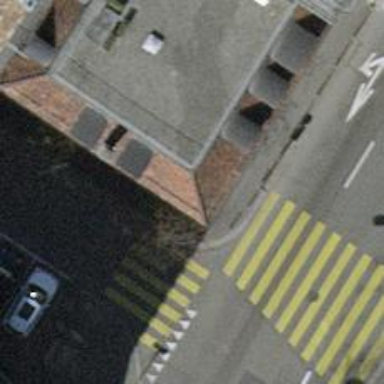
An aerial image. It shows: Kerb barrier.